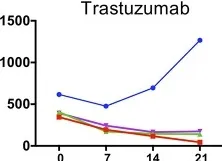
Response to treatment in PDX models. PDX drug efficacy of Trastuzumab and T-DM1 in two consecutive studies performed on NOG mice engrafted with F0 PDX tumor.
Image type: pathology (immunostaining)